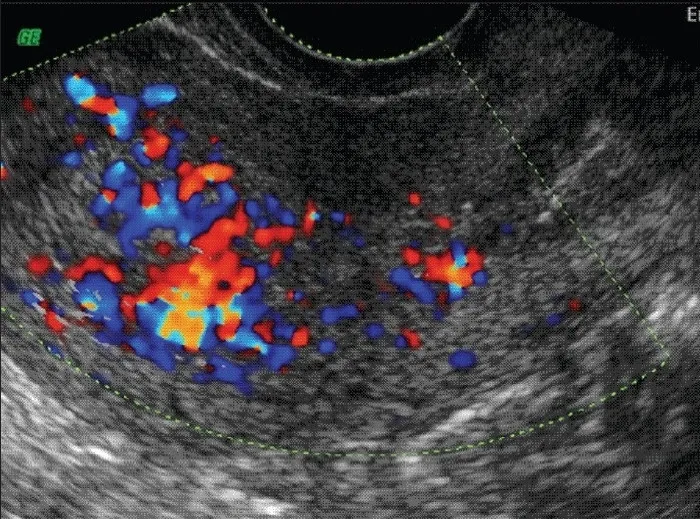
Doppler showing increased endometrial vascularity.
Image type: radiology (ultrasound)